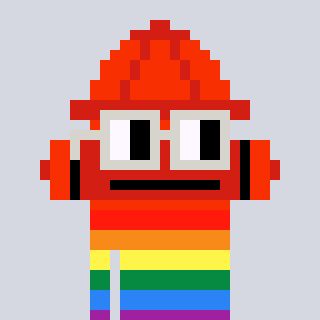
a pixel art character with square light gray glasses, a fire hydrant-shaped head and a grayscale-colored body on a cool background